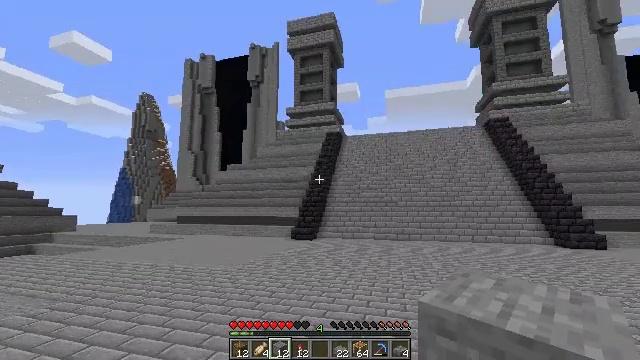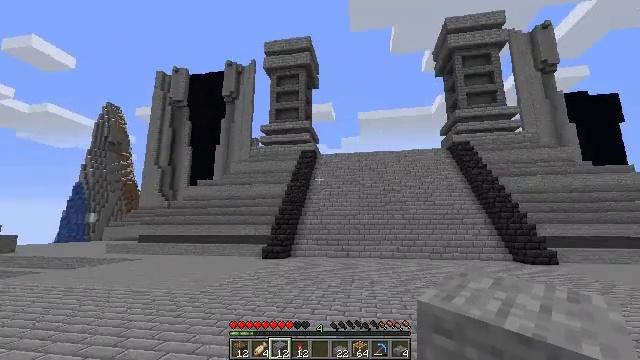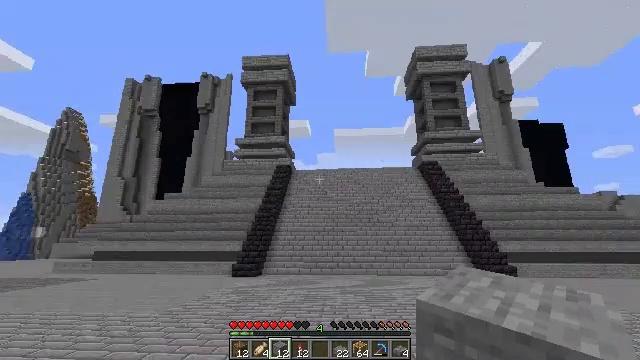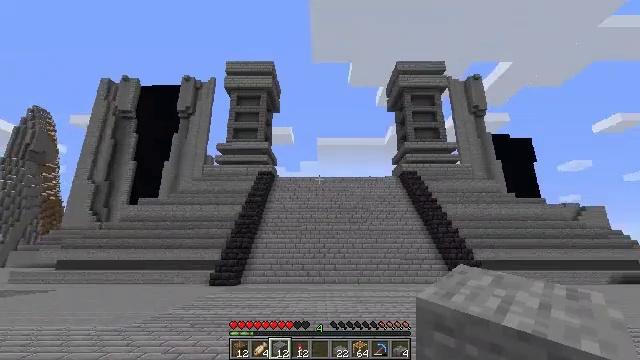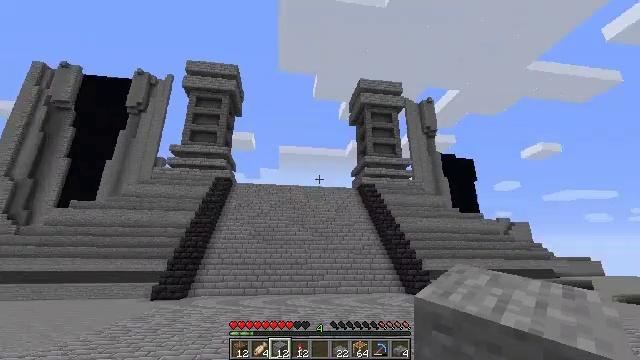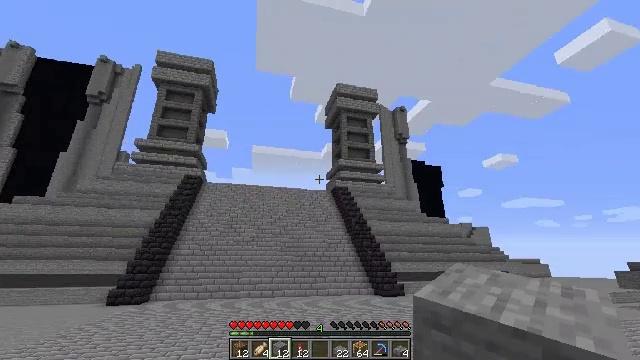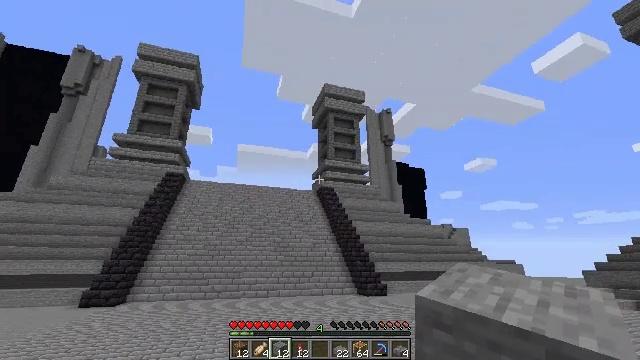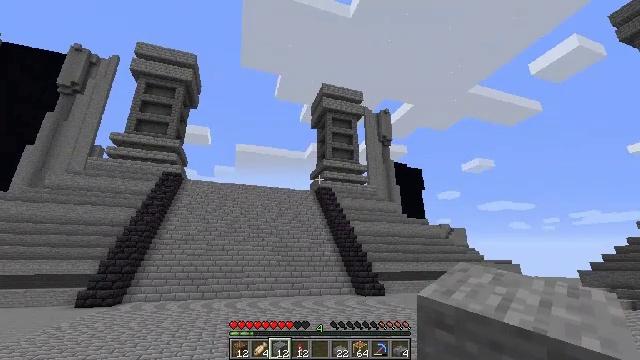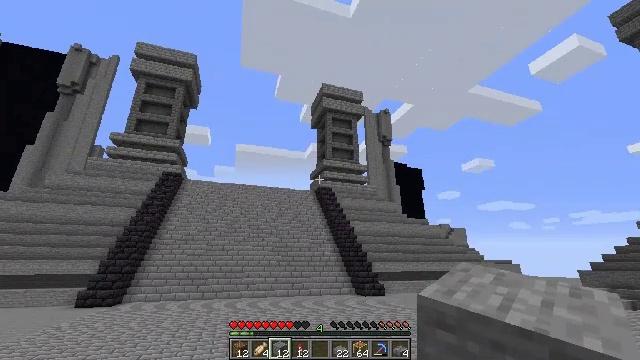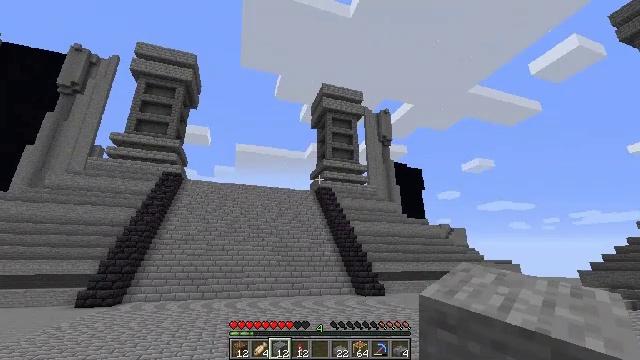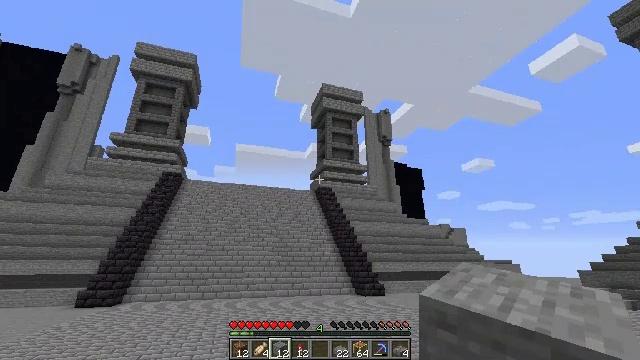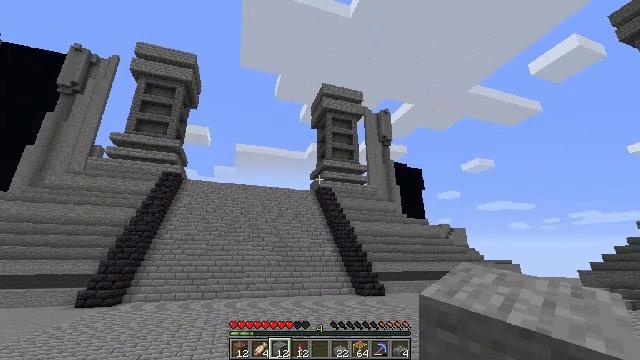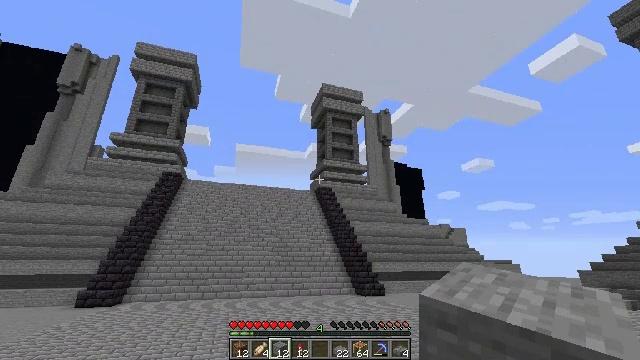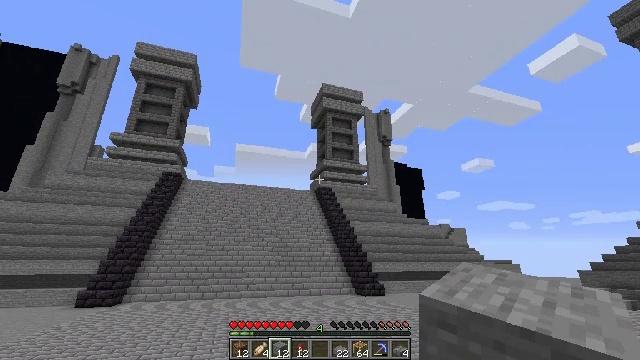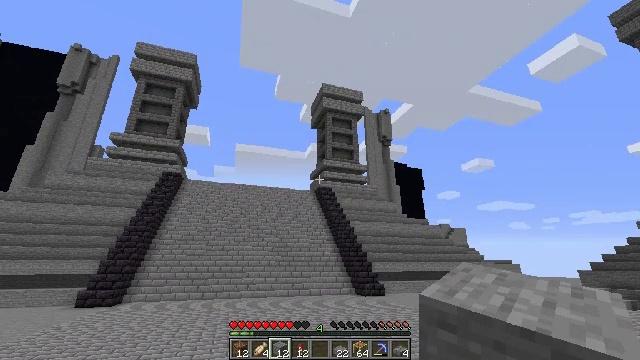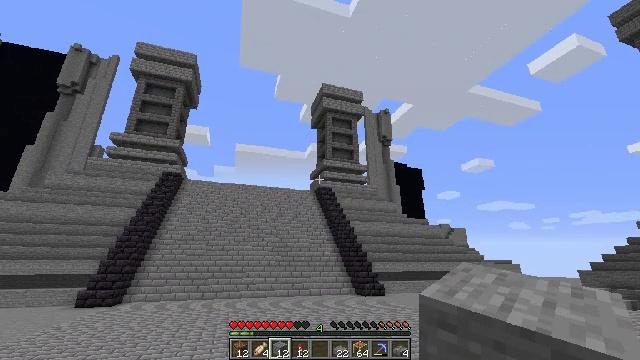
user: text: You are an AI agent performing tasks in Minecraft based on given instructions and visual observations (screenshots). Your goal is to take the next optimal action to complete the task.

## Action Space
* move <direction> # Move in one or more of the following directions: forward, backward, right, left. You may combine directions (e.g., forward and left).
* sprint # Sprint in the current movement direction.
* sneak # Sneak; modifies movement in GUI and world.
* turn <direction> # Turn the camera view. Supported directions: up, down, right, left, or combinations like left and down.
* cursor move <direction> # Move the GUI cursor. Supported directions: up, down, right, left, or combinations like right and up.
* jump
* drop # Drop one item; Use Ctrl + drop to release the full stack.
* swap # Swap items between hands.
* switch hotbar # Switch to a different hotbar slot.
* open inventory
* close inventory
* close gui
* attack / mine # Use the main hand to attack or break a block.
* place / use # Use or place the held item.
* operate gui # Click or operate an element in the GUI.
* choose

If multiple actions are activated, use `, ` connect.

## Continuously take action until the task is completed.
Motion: motion action
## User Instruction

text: Attack the shulker box to pick it up.
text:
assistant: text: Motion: turn right and up
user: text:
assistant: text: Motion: turn right and up
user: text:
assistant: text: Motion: turn right and up
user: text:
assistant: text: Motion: turn right and up
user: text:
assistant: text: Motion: turn right
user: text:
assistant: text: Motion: turn right
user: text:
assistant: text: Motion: no_op
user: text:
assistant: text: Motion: no_op
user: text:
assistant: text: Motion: no_op
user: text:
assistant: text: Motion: no_op
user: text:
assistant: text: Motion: no_op
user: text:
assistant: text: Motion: no_op
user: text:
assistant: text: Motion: no_op
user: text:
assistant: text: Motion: no_op
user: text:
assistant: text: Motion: no_op
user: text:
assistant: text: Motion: no_op
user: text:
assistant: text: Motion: no_op
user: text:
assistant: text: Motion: no_op
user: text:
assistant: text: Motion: no_op
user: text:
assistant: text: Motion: no_op
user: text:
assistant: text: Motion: no_op
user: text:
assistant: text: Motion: no_op
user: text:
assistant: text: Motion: no_op
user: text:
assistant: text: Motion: no_op
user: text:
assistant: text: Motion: no_op
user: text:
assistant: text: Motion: no_op
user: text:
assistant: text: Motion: no_op
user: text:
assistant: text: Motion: no_op
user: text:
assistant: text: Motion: no_op
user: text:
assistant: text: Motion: no_op